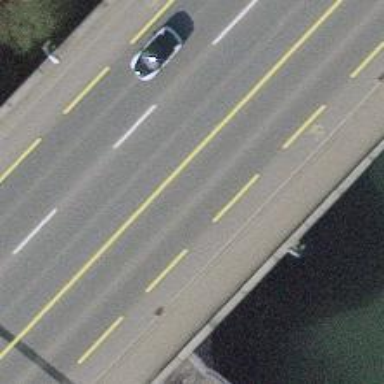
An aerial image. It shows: Bridge with metal steps.